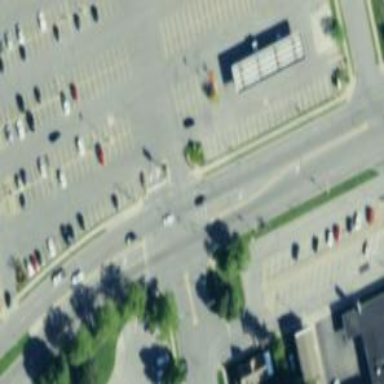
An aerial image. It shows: Marked crossing on the road.